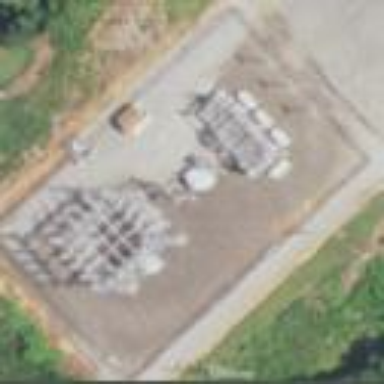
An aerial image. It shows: Distribution substation surrounded by fence.